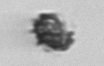
Label: Syracosphaera_pulchra